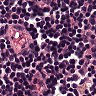
Metastatic tissue present: no